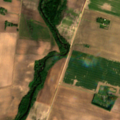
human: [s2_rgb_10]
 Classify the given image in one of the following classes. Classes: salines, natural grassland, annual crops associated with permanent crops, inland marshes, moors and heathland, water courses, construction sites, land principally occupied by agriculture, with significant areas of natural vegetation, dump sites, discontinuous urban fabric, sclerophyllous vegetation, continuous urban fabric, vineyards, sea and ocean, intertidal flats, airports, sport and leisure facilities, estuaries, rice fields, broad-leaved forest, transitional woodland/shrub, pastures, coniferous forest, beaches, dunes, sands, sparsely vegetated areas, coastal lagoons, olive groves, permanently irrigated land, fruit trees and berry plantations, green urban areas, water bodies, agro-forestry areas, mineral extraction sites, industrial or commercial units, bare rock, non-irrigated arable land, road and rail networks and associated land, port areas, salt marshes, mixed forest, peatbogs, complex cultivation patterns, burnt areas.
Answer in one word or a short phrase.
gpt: non-irrigated arable land, land principally occupied by agriculture, with significant areas of natural vegetation